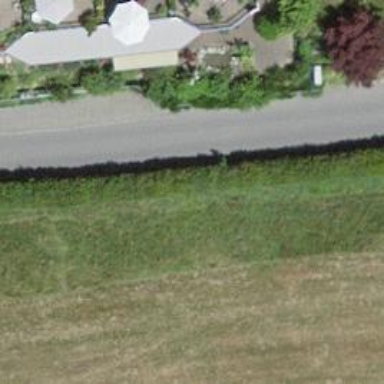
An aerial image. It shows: Residential road.